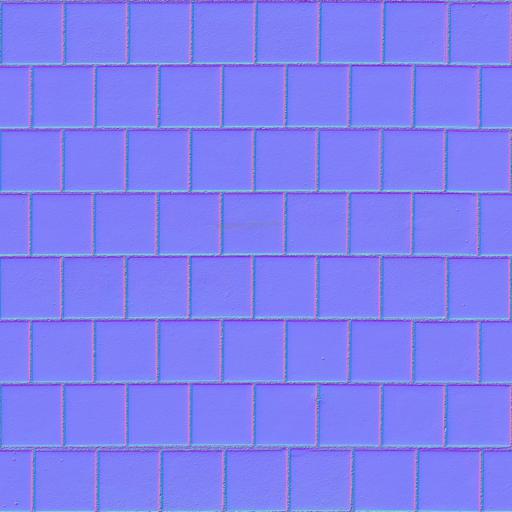
clean grey modern pavement paving stones smooth